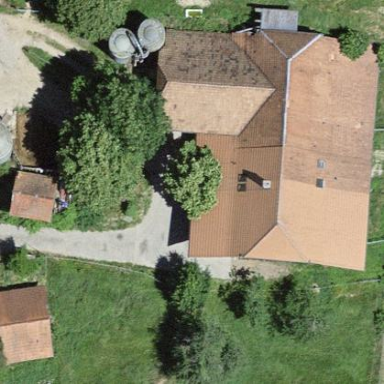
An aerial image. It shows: Farm building.